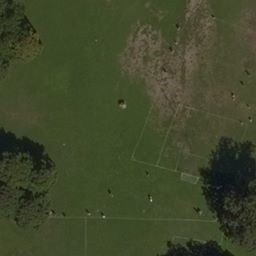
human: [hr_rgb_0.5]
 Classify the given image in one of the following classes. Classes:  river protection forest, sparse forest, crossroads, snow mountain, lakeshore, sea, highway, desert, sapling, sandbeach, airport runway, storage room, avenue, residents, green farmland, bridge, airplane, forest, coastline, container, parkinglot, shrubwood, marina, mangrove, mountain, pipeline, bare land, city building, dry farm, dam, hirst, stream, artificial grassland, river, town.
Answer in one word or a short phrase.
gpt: artificial grassland